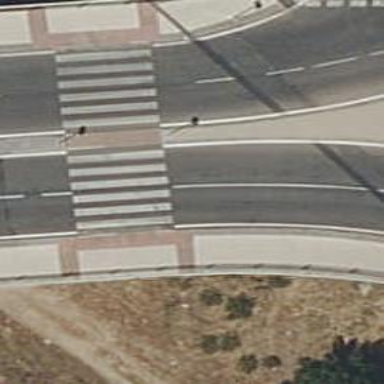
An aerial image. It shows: Uncontrolled zebra crossing on the road.